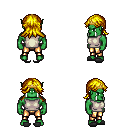
a pixel art fantasy rpg character, male body template, orc, green skin, white sleeveless shirt, gold greaves, blonde loose hair, gold tiara, gray slippers, four views (front, back, left, right), 2x2 character sprite sheet, small pixel art, hard edges, no anti-aliasing